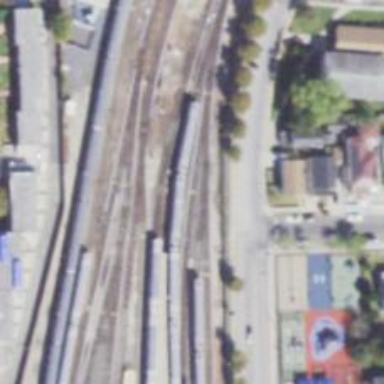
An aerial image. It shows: Electrified railway yard with rails.